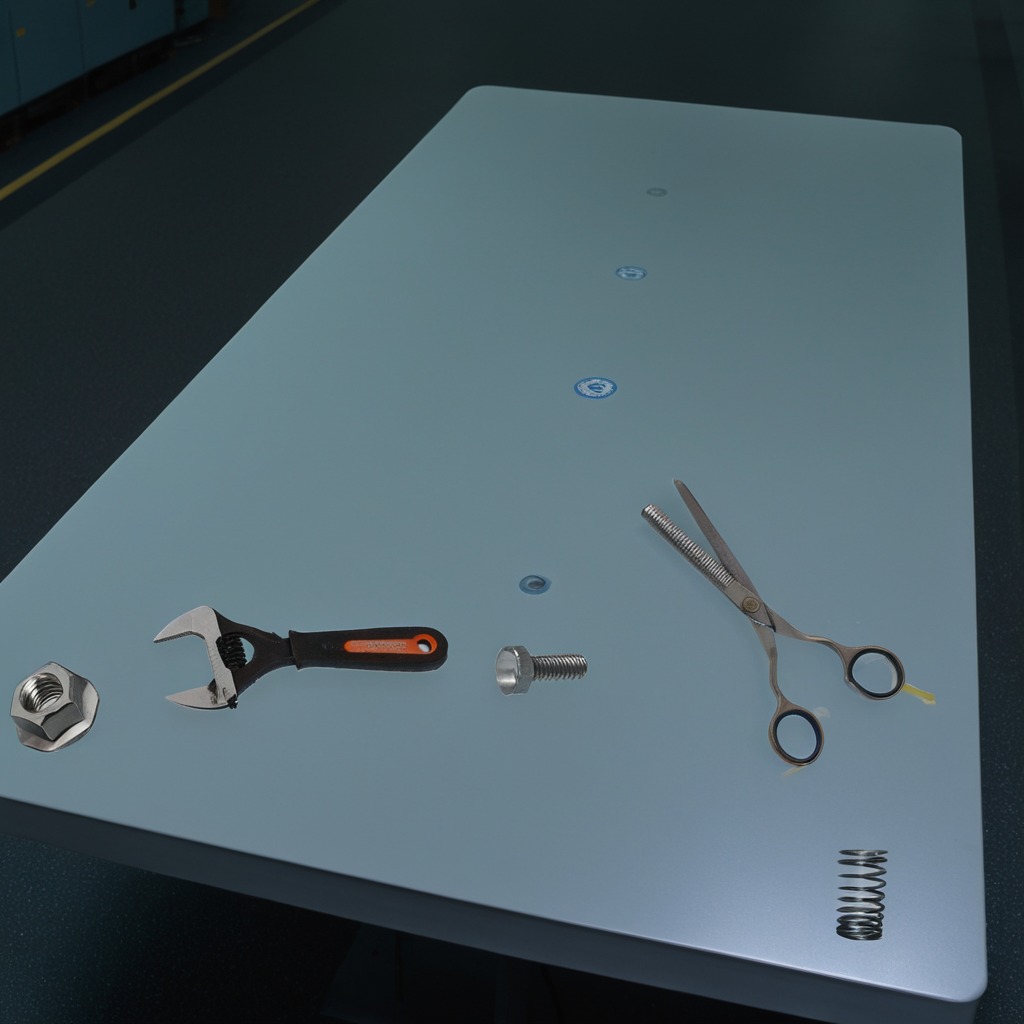
A metal machine screw, a coiled metal spring, a metal nut, a pair of scissors, and a wrench are lying on the table.